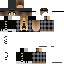
A female skeleton skin with dark skin, wearing brown helmet dressed in a black robe top and brown pants, featuring a closed mouth.